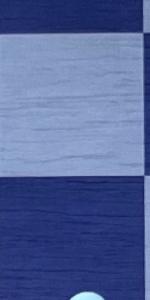
Label: Empty